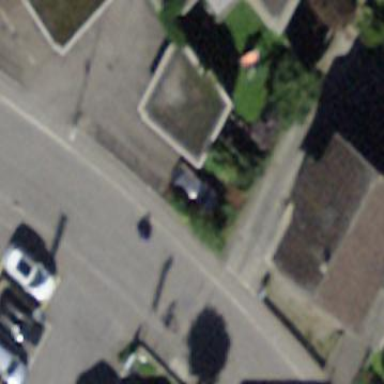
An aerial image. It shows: Group of garages.